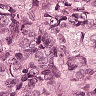
Metastatic tissue present: yes